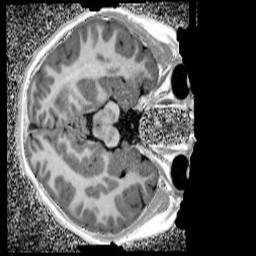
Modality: UNIT1_denoised
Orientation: axial
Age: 9
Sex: female
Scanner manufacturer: siemens
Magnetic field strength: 3 T
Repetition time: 4 s
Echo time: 0.00299 s